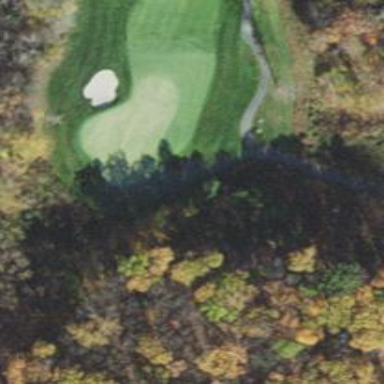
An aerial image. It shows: Golf hole.